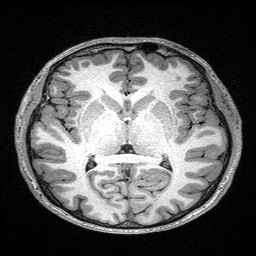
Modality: T1w
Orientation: coronal
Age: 24
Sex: male
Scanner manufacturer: siemens
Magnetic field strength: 3 T
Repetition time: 2.4 s
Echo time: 0.03 s